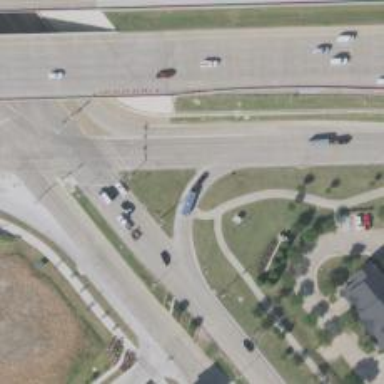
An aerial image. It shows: Secondary link road.